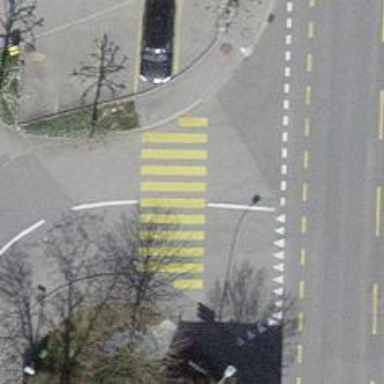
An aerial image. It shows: Marked crossing with zebra markings.